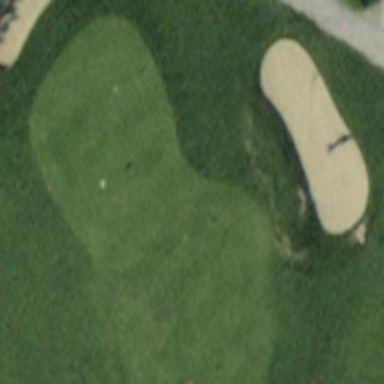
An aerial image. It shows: Green golf area with grass land use.